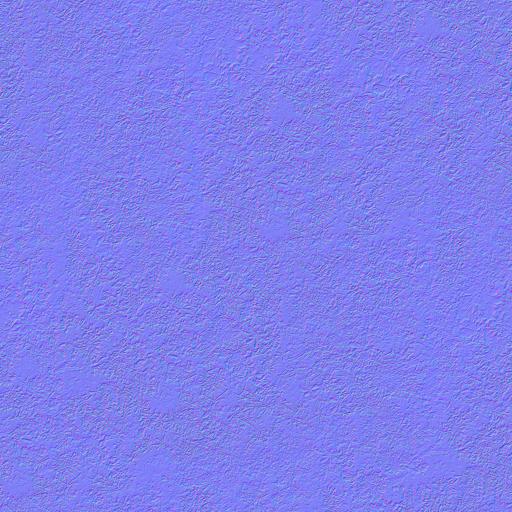
dirt dirty grass green ground